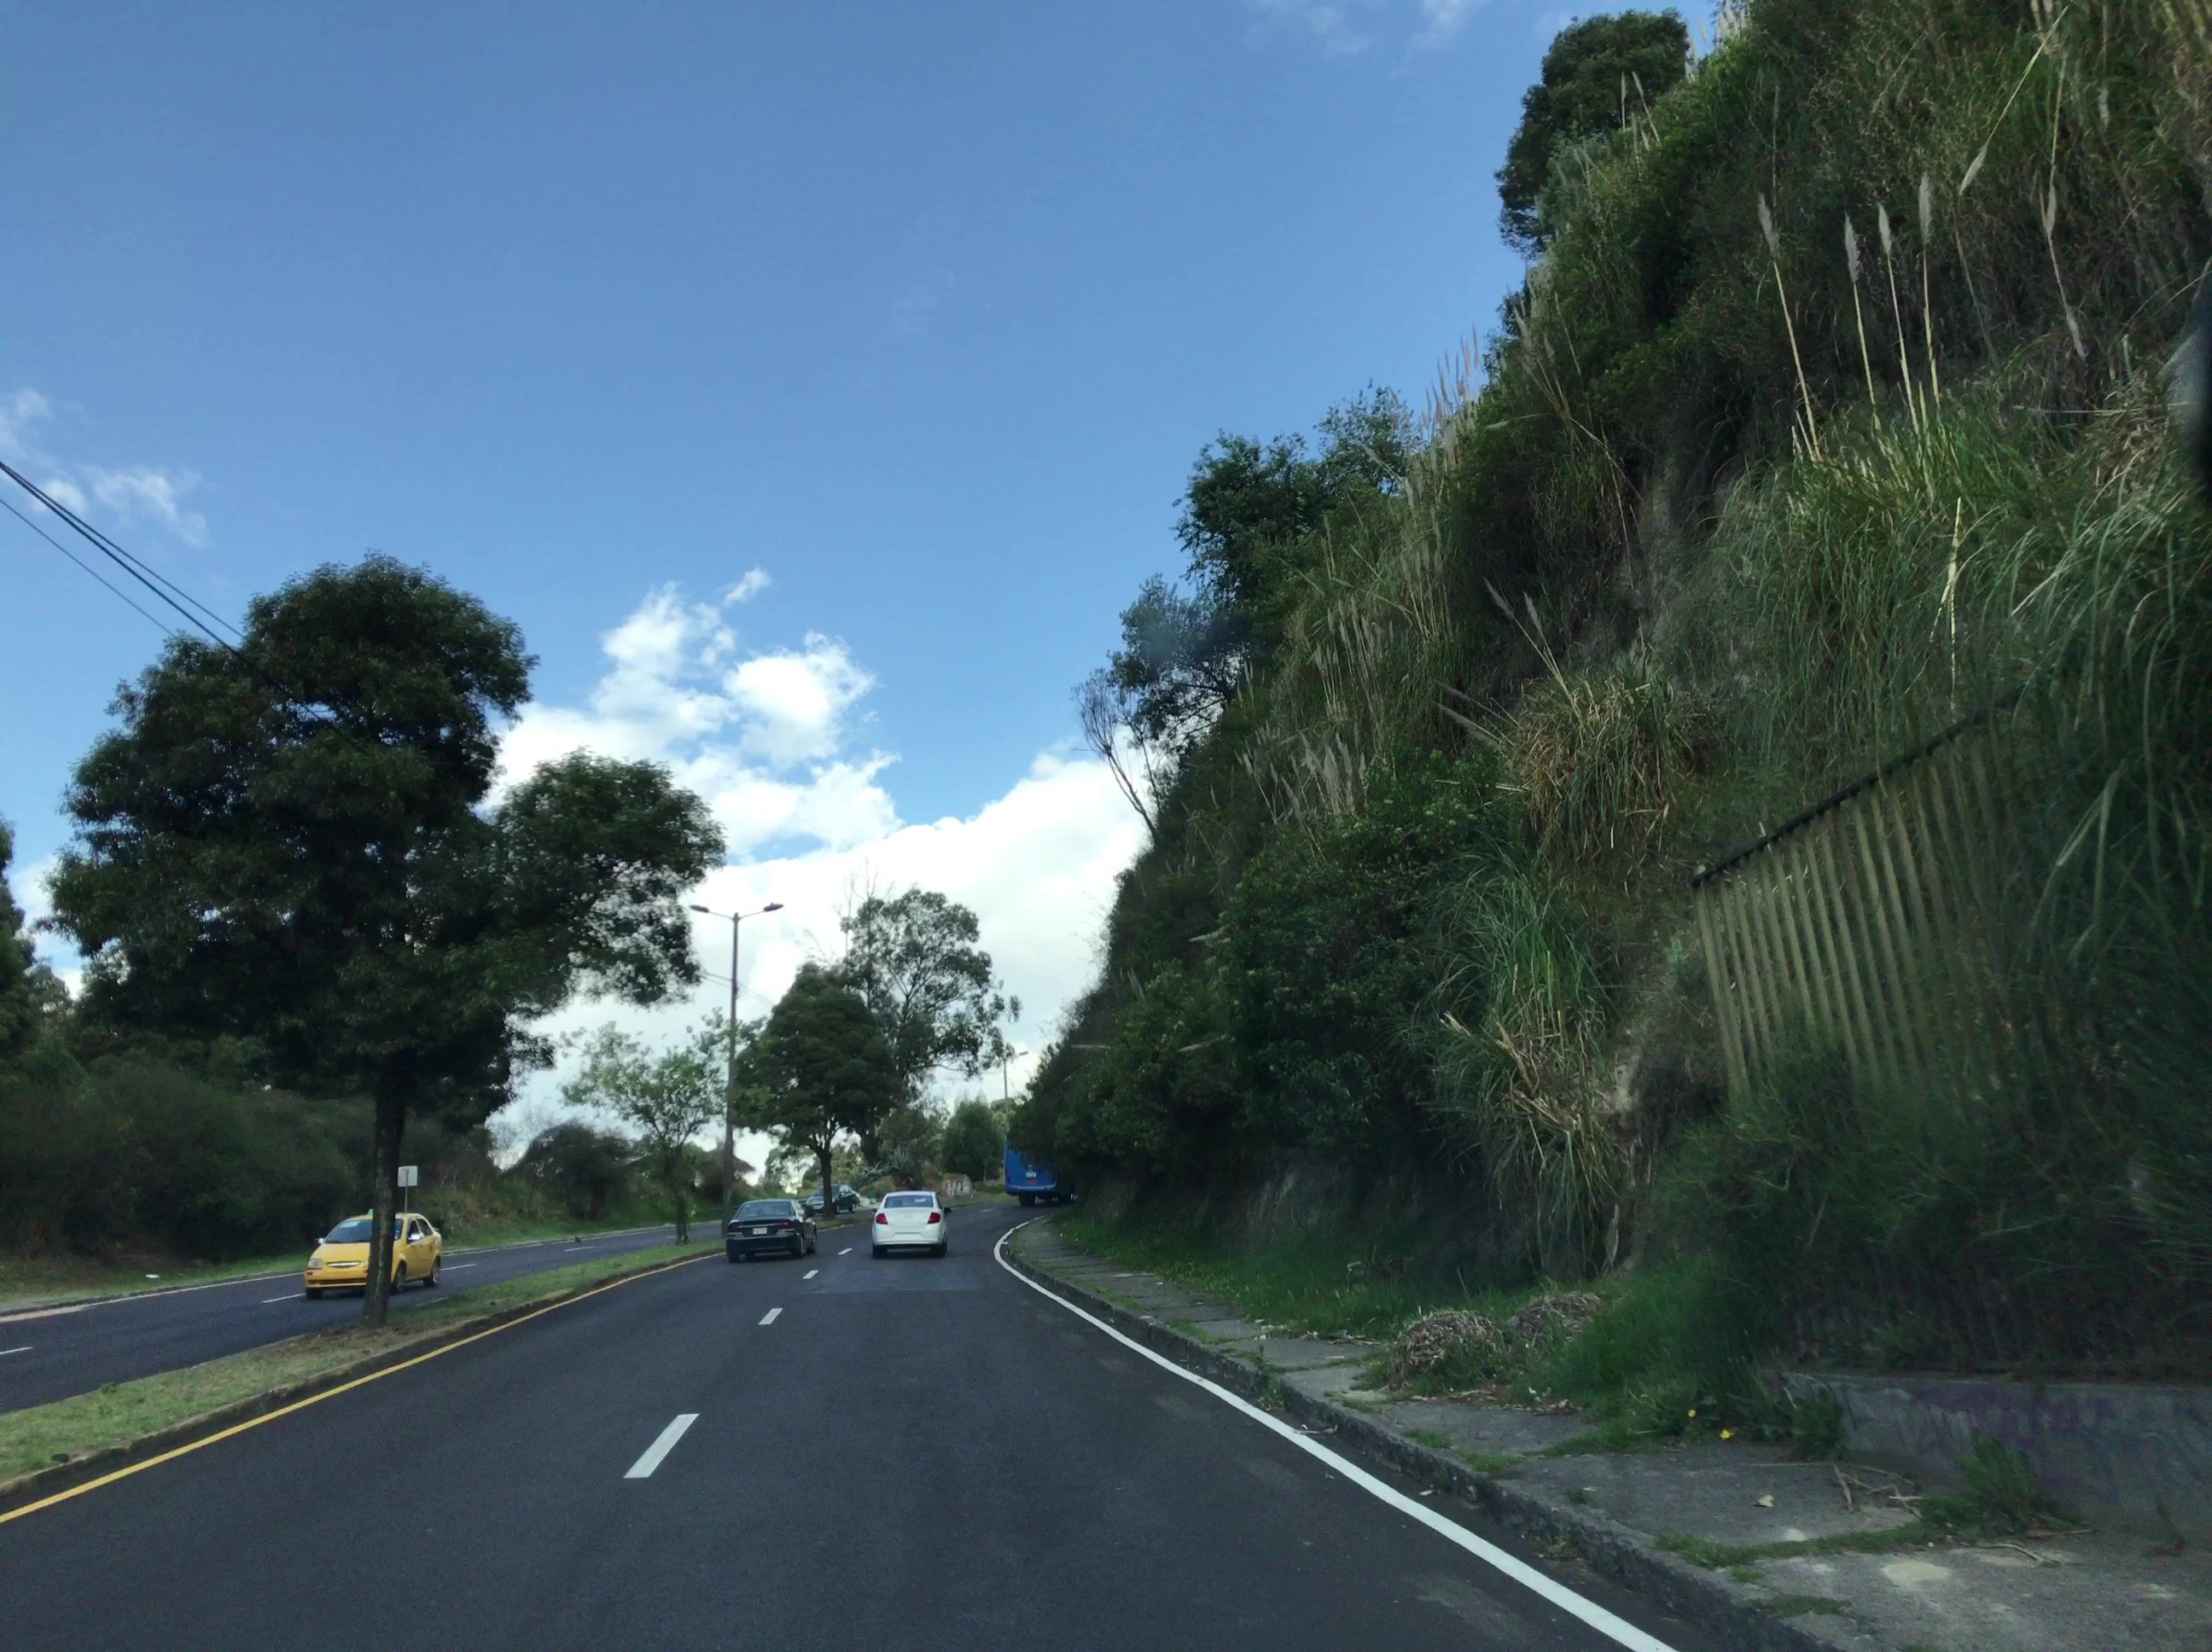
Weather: clear
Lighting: day
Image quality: good
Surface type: driving surface
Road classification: secondary
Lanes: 2
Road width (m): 0.9, 0.8
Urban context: urban centre
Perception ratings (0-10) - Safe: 3.68, Lively: 2.46, Beautiful: 8.44, Boring: 5.44, Depressing: 5.94, Wealthy: 5.3